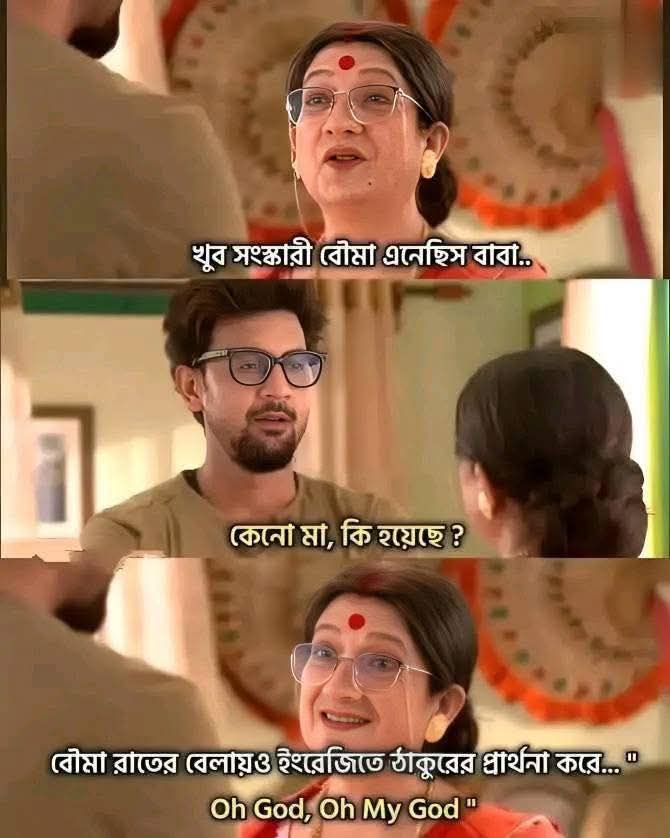
Text: খুব সংস্কারী বৌমা এনেছিস বাবা..
কেনো মা, কি হয়েছে?
বৌমা রাতের বেলায়ও ইংরেজিতে ঠাকুরের প্রার্থনা করে..."
Oh God, Oh My God "
Label: Non Hate